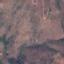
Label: HerbaceousVegetation